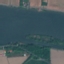
Land use / land cover: River